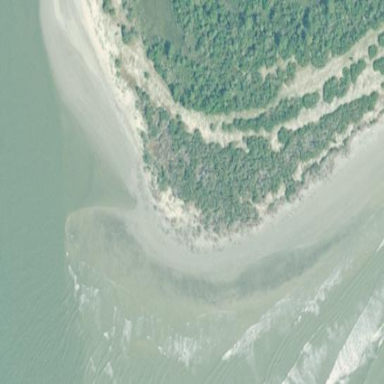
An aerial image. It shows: Beautiful beach with natural surroundings.